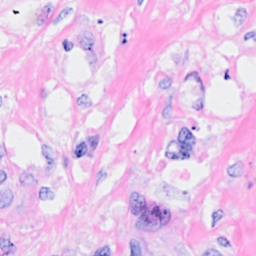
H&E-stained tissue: Breast